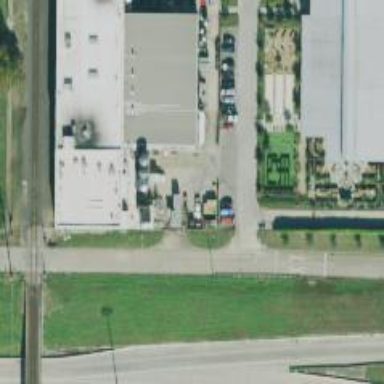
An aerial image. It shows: Manufacturing building.